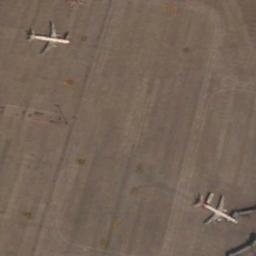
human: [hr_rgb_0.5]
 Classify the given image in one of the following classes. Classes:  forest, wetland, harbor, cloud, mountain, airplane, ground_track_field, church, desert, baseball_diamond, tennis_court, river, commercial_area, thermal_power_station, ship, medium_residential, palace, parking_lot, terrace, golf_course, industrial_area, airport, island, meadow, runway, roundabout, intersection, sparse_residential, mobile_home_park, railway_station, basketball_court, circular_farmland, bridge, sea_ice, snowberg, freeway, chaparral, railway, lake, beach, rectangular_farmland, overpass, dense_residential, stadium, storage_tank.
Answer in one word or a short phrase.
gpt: airplane